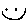
Label: smiley face